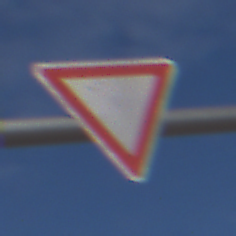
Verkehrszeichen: VorfahrtGewaehren
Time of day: Midday
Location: Outdoor (Nature)
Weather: PartlyCloudy
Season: NotSpecified
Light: Natural